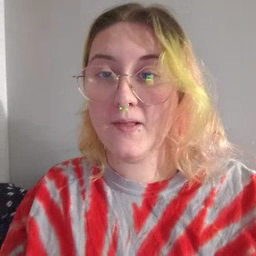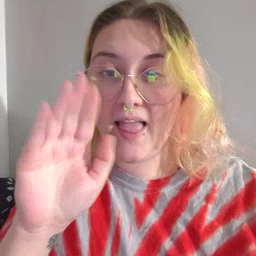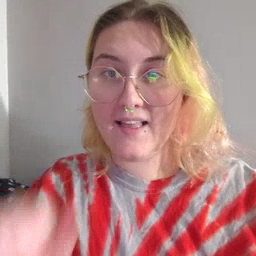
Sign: bye